Question:
In RootProject, I have the build.gralde and settings.gradle.
common,subProj1 and subProj2 are subprojects in settings.gradle
intermediateDir a subproject! It is used only for grouping the subProj1, subProj2 since they are related.
Everytime I run "gradle eclipse" in the root directory, I get .classpath and .project files also in the intermediateDir, which I shouldn't since this is not a sub project! So basically intermediateDir is considered a sub project for some tasks, even if not in settings.gradle. Any quick way around this?
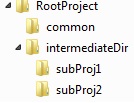
Answer: The way you've written 'settings.gradle', the intermediate directory a subproject. Often this is desirable, as it allows you to easily configure and execute its child projects in one go, even if the intermediate project doesn't have any files or tasks of its own.
To get rid of unwanted behavior for an intermediate project, either make sure to not apply that behavior (e.g. 'apply plugin: "eclipse"') to that project (probably you are applying it to 'allprojects' right now), or change 'settings.gradle' to not create an intermediate project. For example:
'''
include "common"
// name it any way you like, but not
// "intermediateDir:subProj1", i.e. no ":"
include "subProj1"
include "subProj2"
project(":subProj1").projectDir = file("intermediateDir/subProj1")
project(":subProj2").projectDir = file("intermediateDir/subProj2")
'''